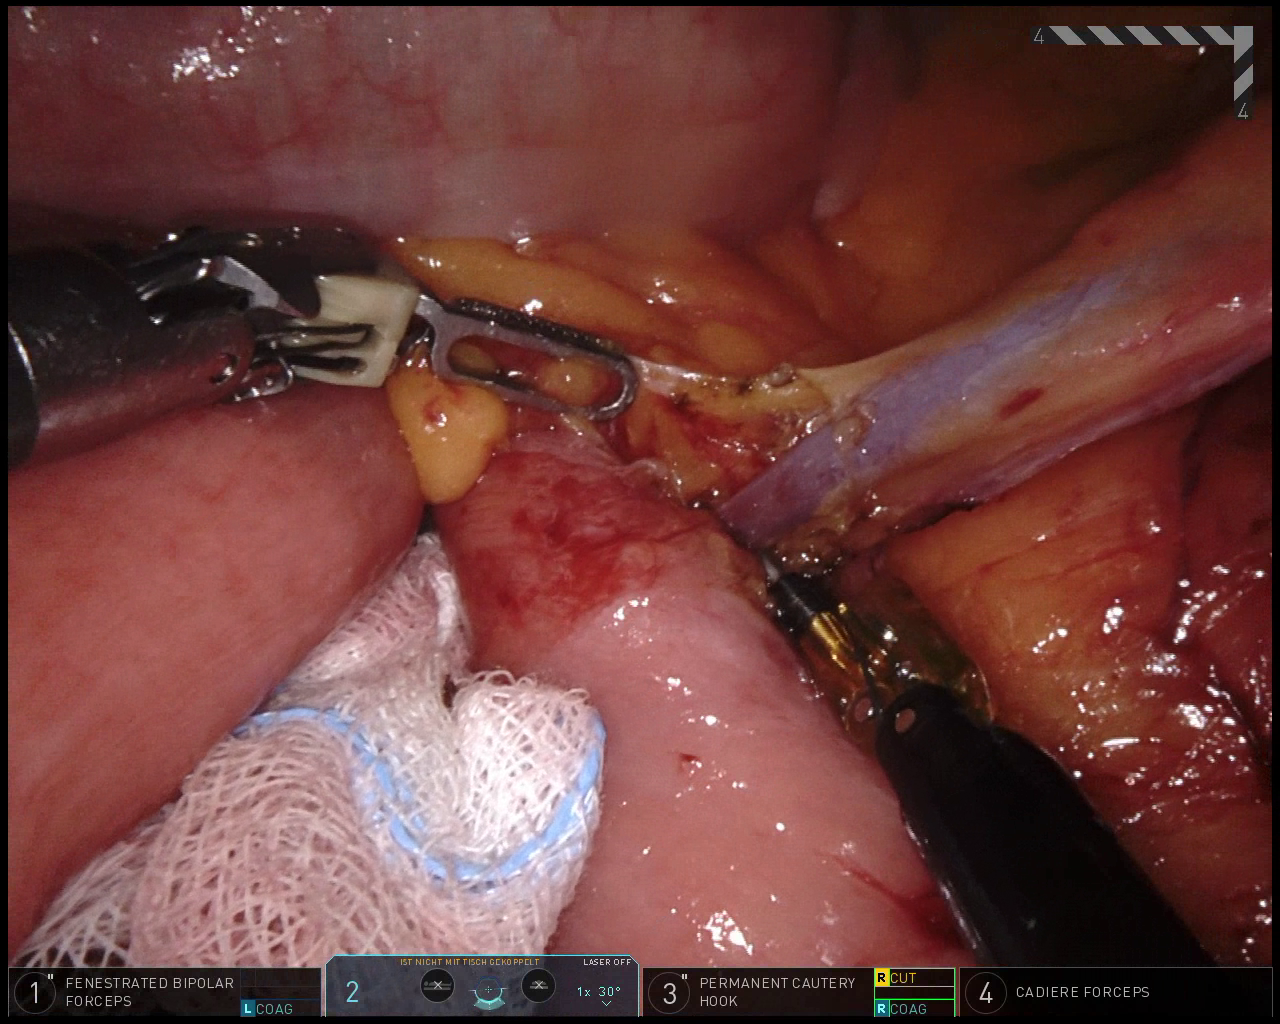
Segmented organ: small_intestine
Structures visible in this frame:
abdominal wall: no
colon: yes
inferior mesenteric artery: no
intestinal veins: yes
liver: no
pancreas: no
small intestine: yes
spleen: no
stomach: no
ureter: no
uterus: no
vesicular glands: no